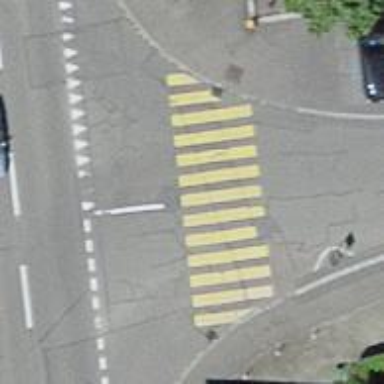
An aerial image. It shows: Marked crossing with zebra stripes on the road.